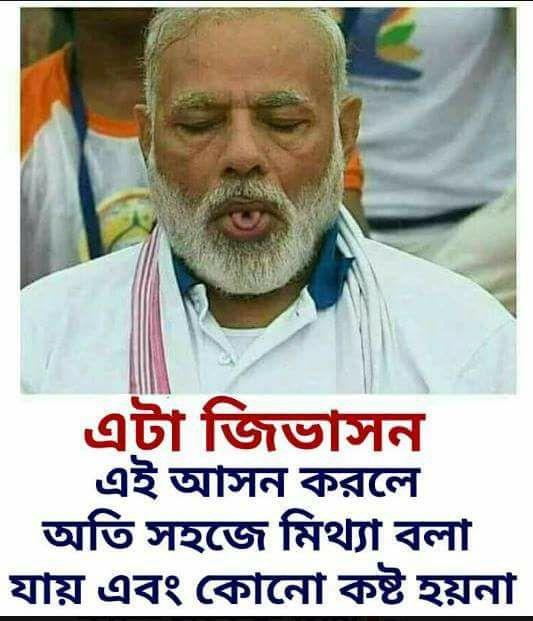
Text: এটা জিভাসন, এই আসন করলে অতি সহজে মিথ্যা বলা যায় এবং কোনো কষ্ট হয় না।
Label: Hate
Hate category: Political
Targeted group: Organization